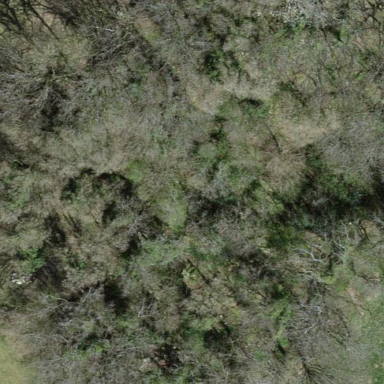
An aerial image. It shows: Forest area.